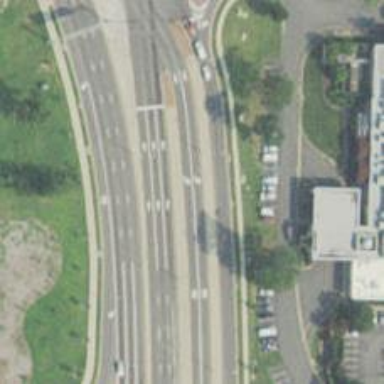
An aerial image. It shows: Primary link road with asphalt surface.